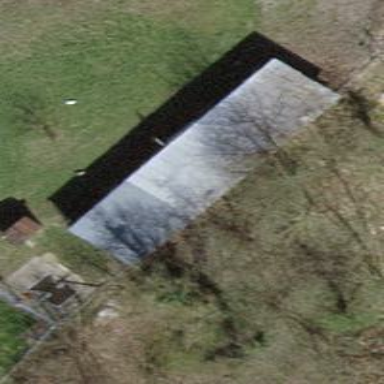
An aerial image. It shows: Shed building.